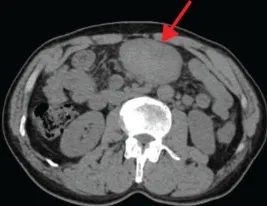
Abdominal CT images of Case 2.
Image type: radiology (ct)